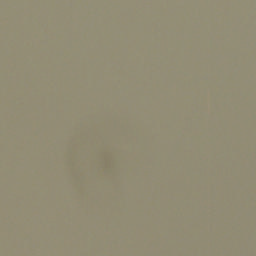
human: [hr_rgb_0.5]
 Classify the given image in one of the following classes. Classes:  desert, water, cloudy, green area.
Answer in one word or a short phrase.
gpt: cloudy